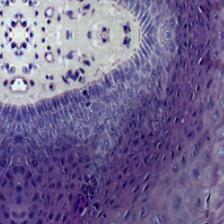
Diagnosis: Normal